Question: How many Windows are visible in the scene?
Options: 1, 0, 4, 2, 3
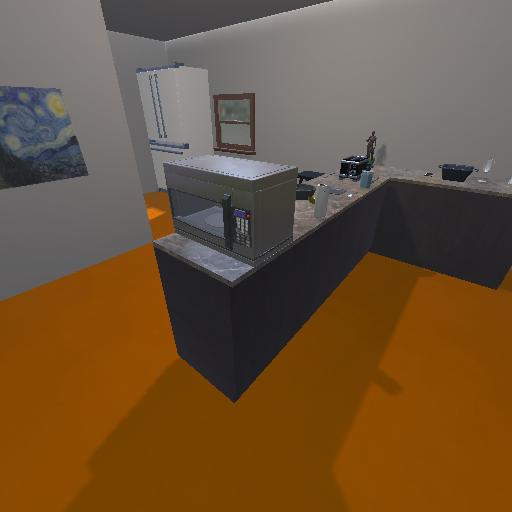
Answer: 1